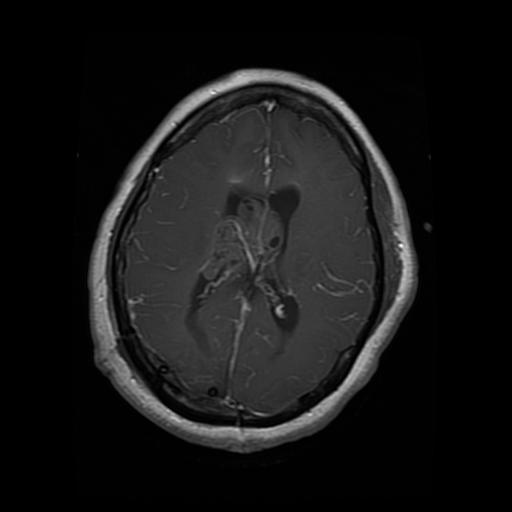
Label: glioma